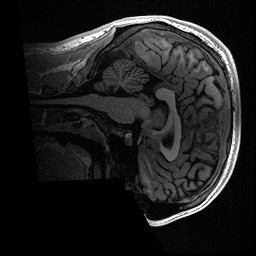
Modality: T1w
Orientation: sagittal
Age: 19
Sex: male
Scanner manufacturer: ge
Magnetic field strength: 3 T
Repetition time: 0.006952 s
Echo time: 0.00292 s